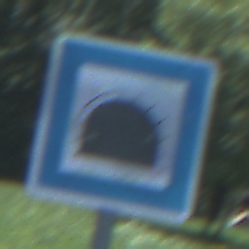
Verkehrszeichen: Tunnel
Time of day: Midday
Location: Outdoor (Nature)
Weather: Clear
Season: Summer
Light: Natural